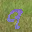
Label: 9